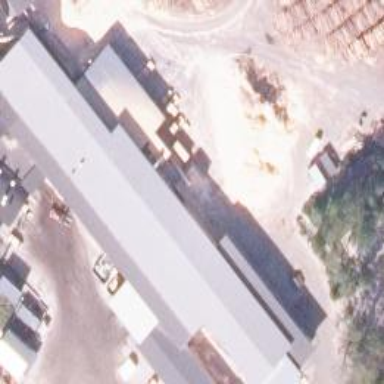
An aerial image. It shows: Industrial building.